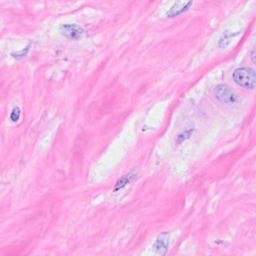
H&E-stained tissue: Breast